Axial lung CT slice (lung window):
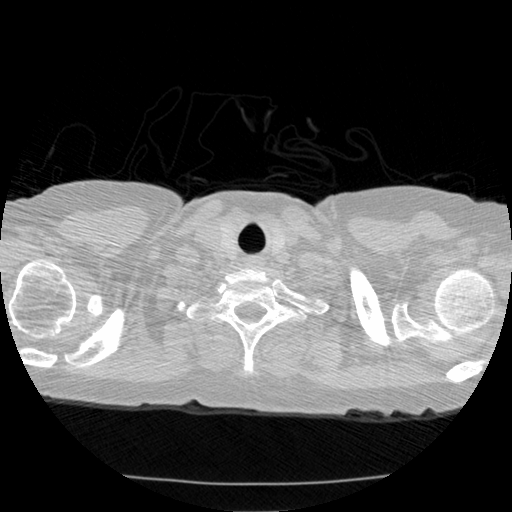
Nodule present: no